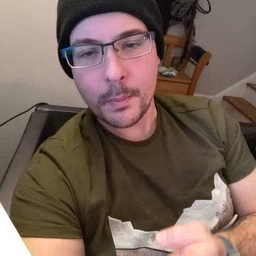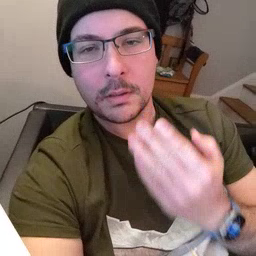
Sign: morning